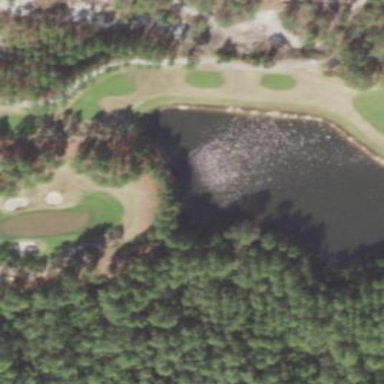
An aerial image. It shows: Golf course surrounded by greenery.